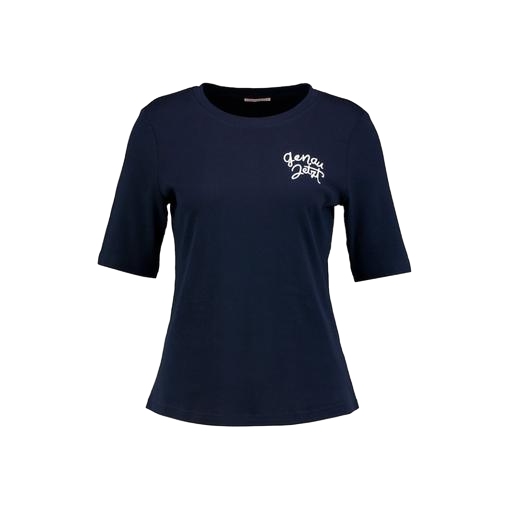
regular t-shirt, blue t-shirt only macy, logo-embroidered top, white background